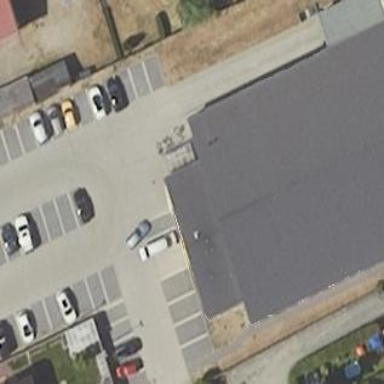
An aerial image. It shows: Retail area.